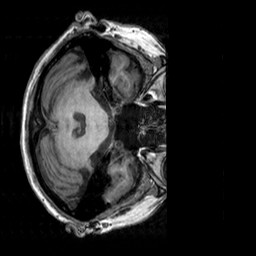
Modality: T1w
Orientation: axial
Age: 71
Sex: female
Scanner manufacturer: siemens
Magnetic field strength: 3 T
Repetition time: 2.3 s
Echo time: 0.00303 s